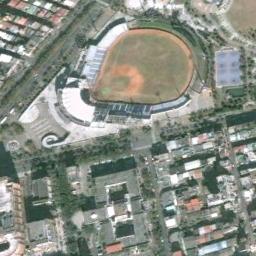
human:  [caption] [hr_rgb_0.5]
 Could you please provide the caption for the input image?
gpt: Many buildings of different shapes are beside the stadium .

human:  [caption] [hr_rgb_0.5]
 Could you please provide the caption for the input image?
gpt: The roof of this stadium is pure white .

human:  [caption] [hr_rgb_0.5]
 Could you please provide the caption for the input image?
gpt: Irregular stadium surrounded between residential area and road .

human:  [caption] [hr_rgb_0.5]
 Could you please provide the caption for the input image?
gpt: The stadium is next to some buildings and trees .

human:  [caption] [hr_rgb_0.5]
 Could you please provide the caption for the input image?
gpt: There are many buildings near the stadium .